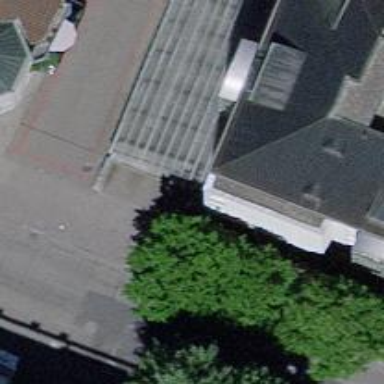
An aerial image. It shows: Parking entrance.